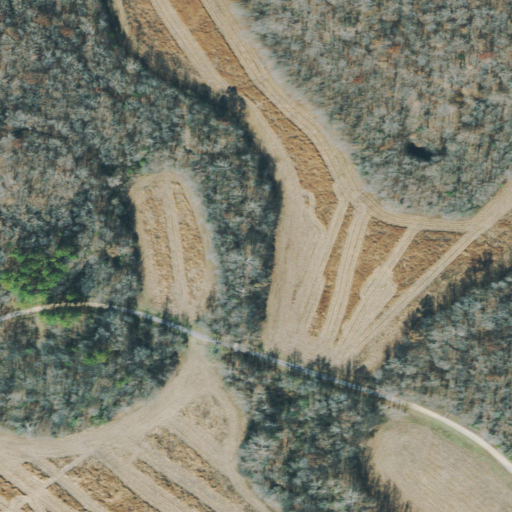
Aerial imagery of valley in Tennessee named Burgess Hollow containing deciduous forest, cultivated crops, open development, and pasture